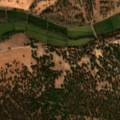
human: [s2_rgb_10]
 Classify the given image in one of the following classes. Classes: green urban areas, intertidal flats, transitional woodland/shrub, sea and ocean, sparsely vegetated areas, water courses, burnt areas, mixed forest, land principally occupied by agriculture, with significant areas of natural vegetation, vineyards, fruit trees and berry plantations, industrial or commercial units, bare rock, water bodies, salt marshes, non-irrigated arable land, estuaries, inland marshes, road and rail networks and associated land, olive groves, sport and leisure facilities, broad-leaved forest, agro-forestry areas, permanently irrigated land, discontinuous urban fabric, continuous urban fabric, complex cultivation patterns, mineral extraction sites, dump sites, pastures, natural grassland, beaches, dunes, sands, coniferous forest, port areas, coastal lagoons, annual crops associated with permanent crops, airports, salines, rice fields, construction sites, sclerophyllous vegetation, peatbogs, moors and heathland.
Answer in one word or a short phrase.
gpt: non-irrigated arable land, rice fields, agro-forestry areas, broad-leaved forest, coniferous forest